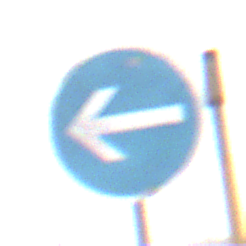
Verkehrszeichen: VorgeschriebeneFahrtrichtungHierLinks
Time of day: MorningAfternoon
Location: Outdoor (Suburban)
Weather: PartlyCloudy
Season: NotSpecified
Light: Natural